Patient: sex M, age 34
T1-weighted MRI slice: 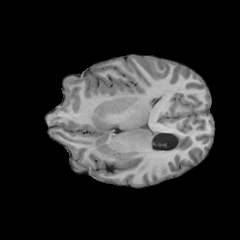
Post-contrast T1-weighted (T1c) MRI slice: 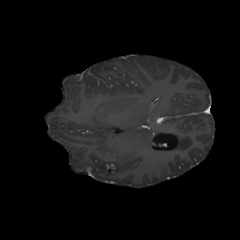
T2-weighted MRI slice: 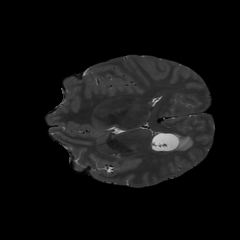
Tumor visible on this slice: no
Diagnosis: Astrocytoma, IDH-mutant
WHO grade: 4